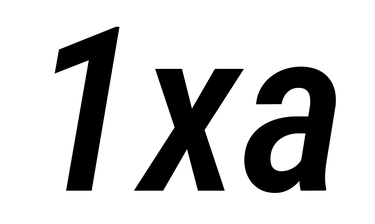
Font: Roboto-Italic_Condensed_Medium_Italic